Field crop: tomato
Growth stage: 2
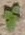
Species: solanum